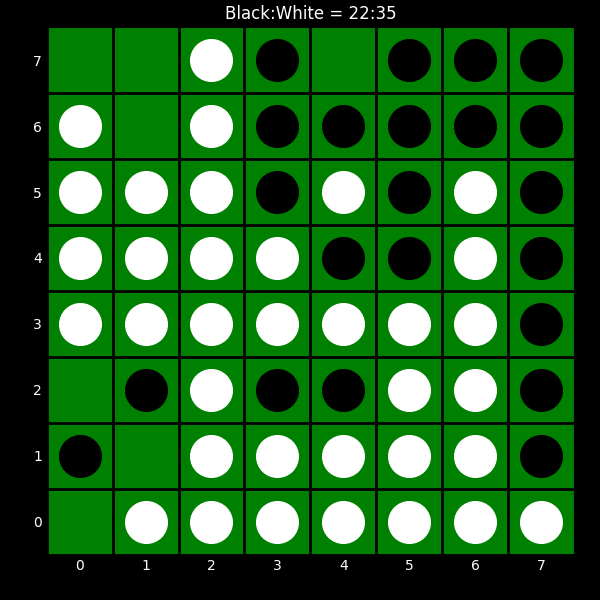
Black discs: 22
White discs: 35